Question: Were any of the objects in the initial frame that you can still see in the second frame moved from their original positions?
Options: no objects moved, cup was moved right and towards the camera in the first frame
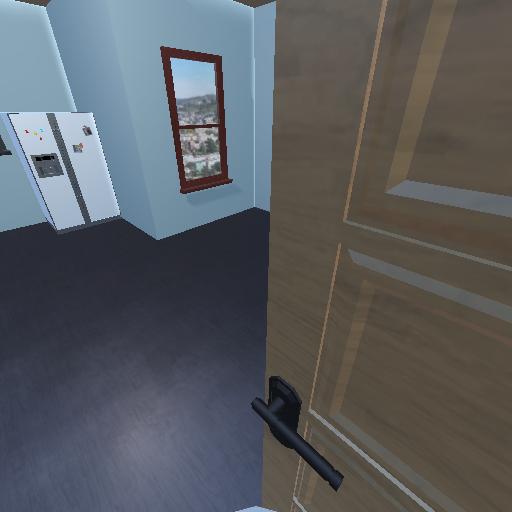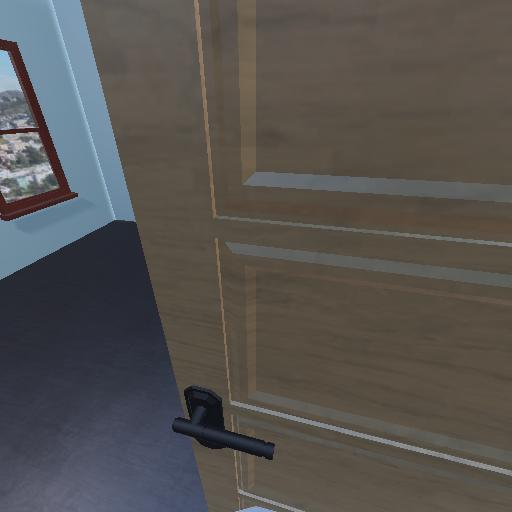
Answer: no objects moved